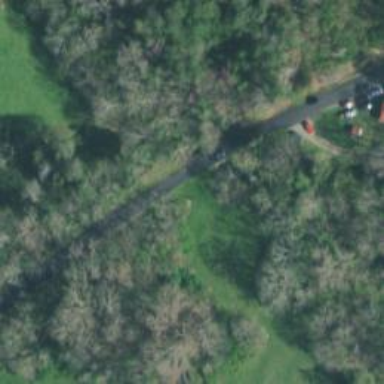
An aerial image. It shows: Culvert tunnel.